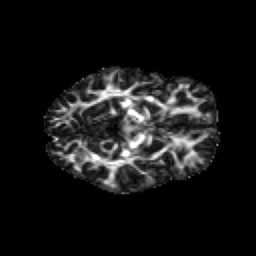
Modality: FA
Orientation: axial
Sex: female
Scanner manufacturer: siemens
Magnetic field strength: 3 T
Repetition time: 5 s
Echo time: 0.071 s